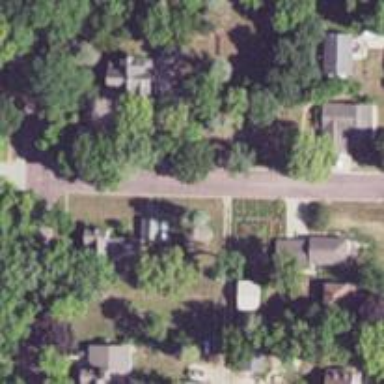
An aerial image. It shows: Alleyway designated as service road.